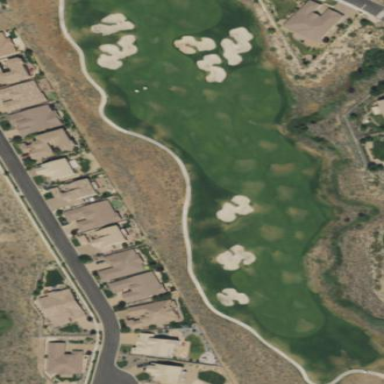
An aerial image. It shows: Rough grassy area used for golf.